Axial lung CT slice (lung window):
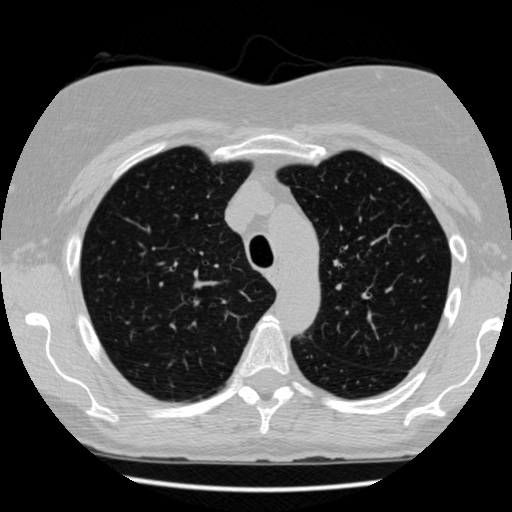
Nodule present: no